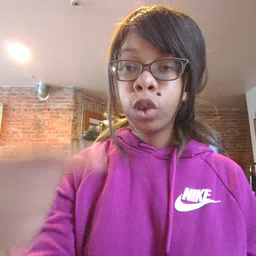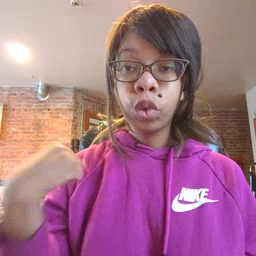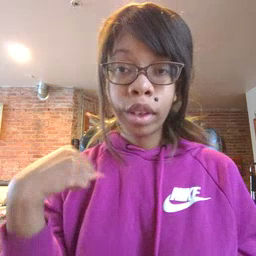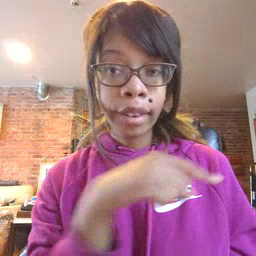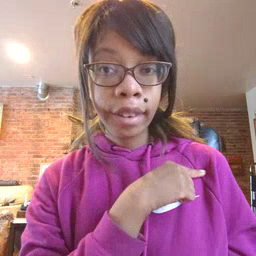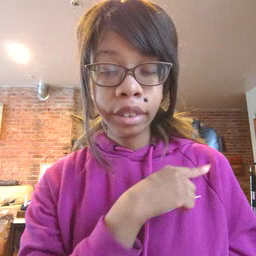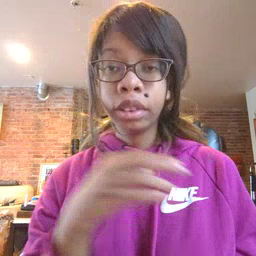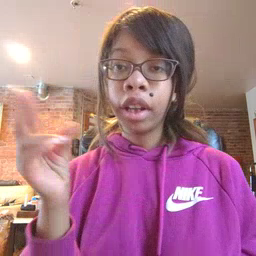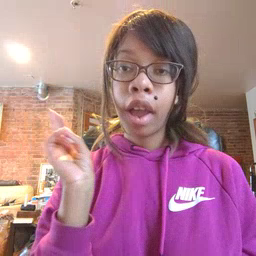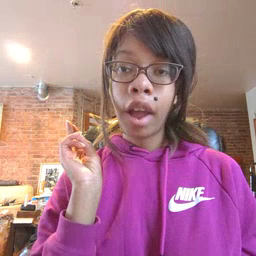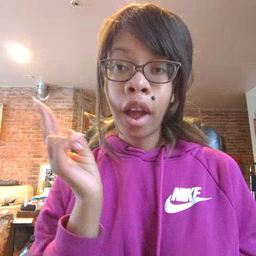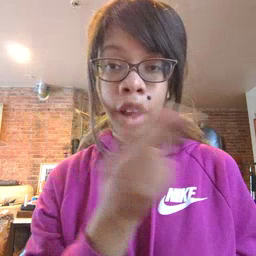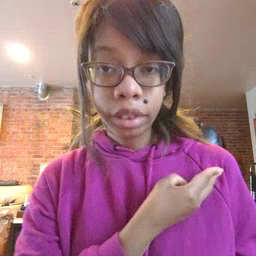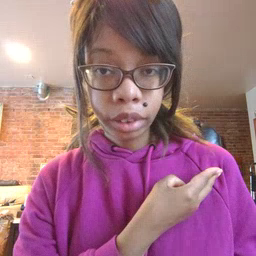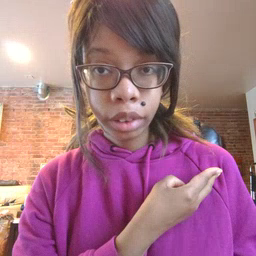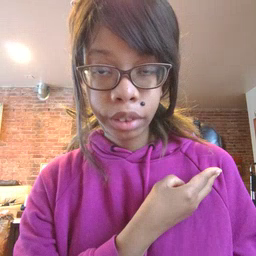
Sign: weus